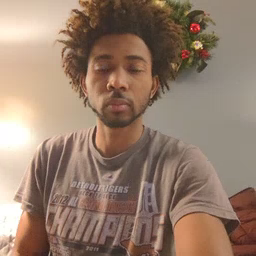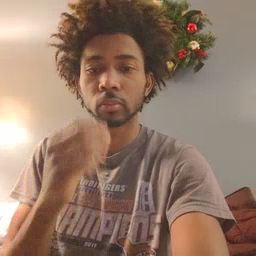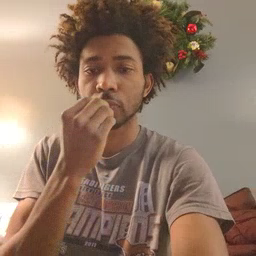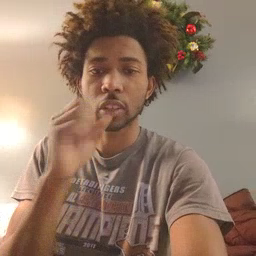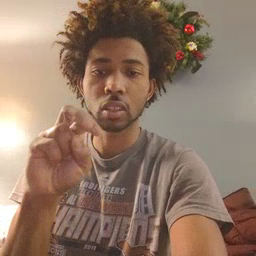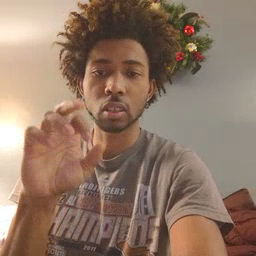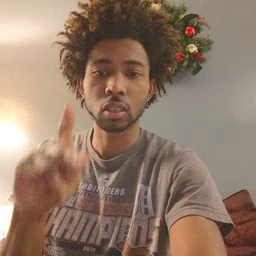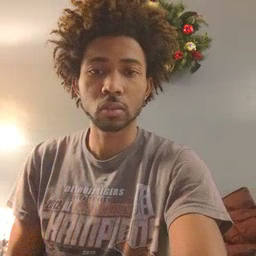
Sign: snack